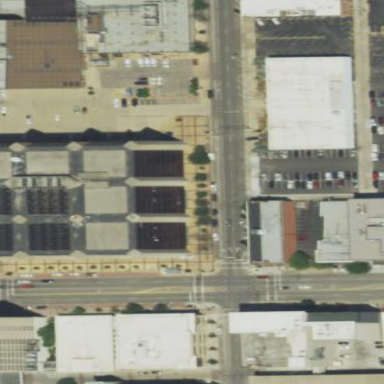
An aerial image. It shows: Bank building.